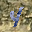
Label: 4